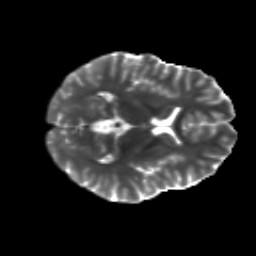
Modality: T2w
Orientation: axial
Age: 18
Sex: male
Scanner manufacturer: siemens
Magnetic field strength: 3 T
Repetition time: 8.8 s
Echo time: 0.085 s